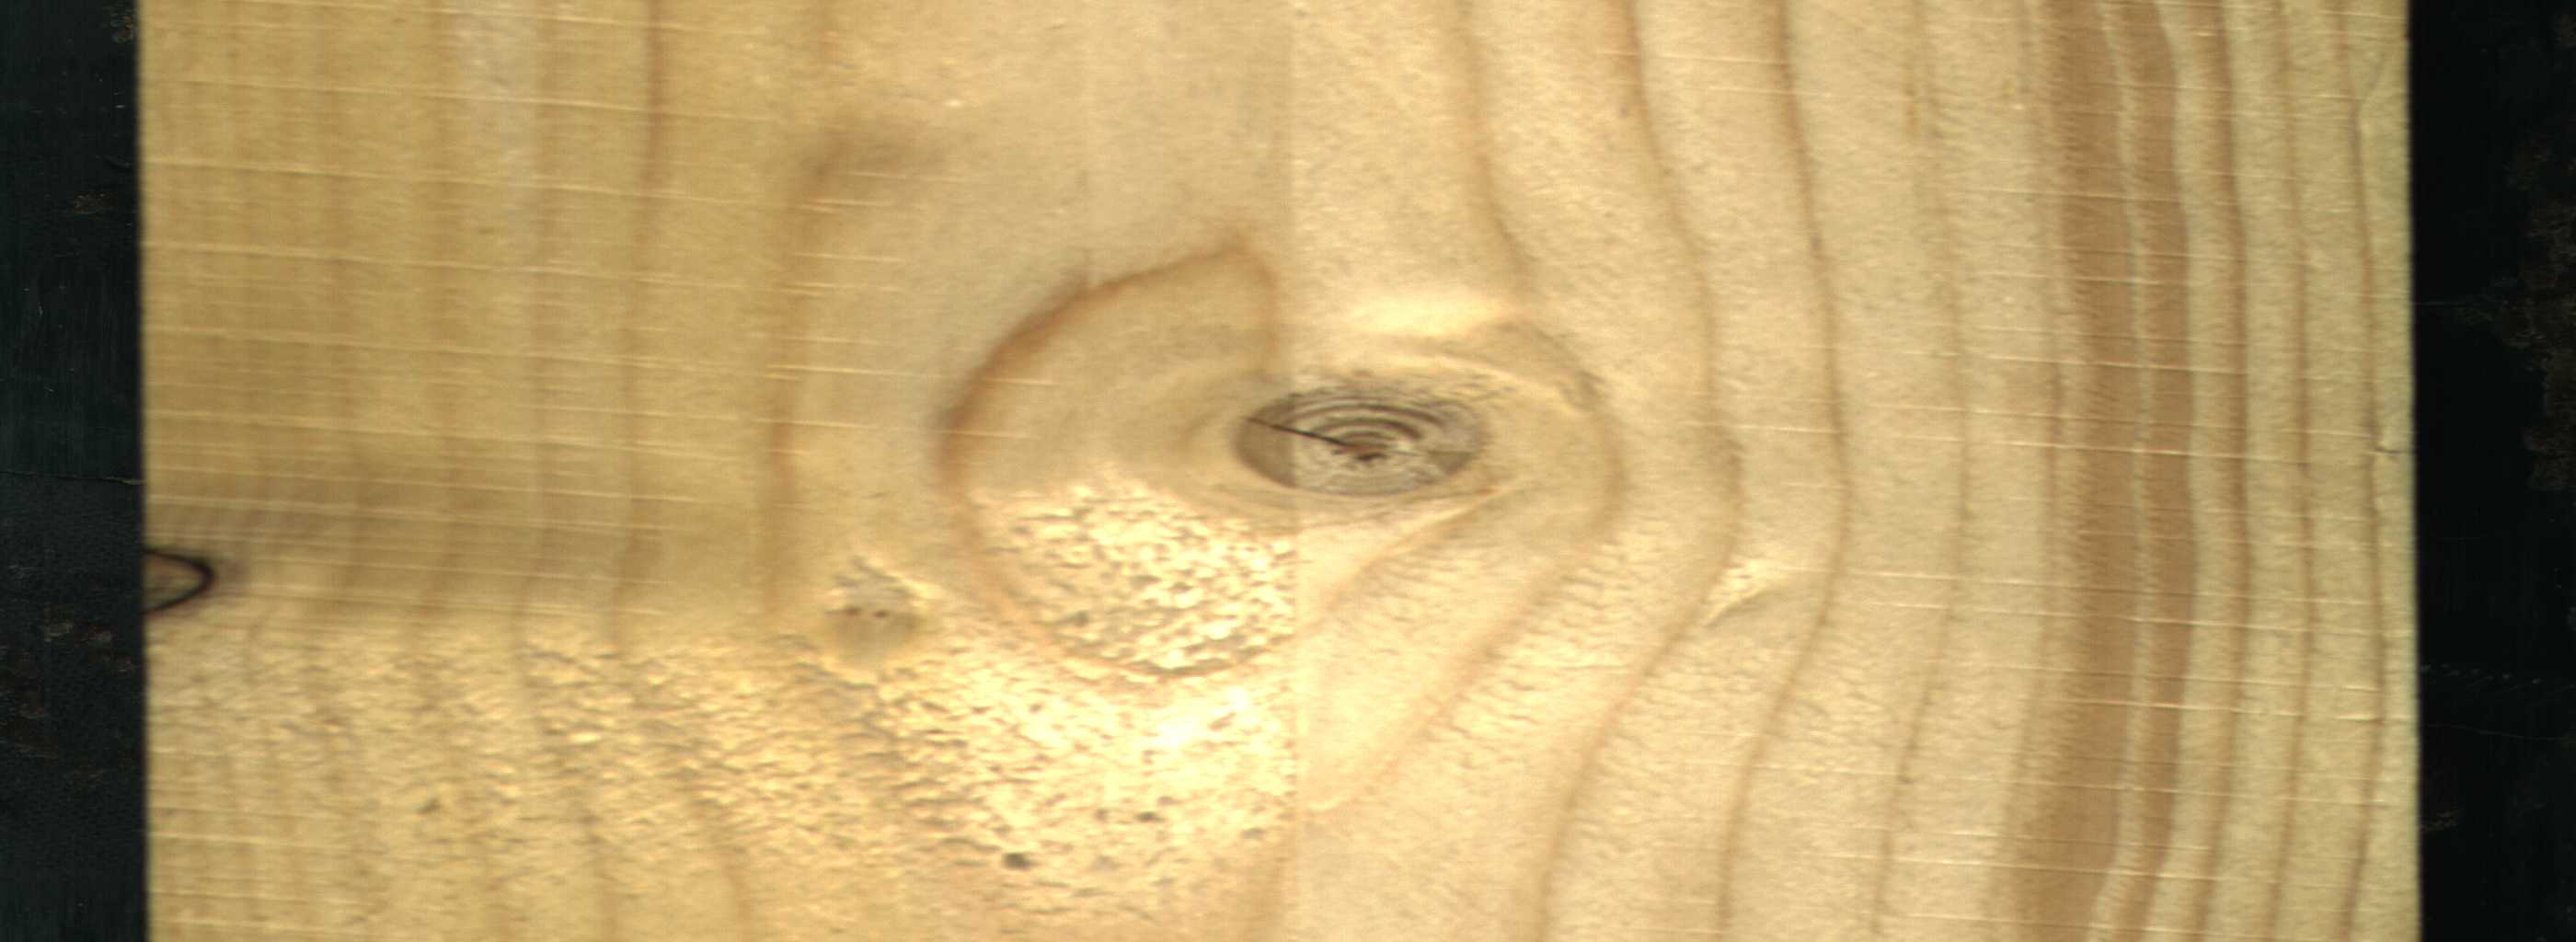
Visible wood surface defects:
Quartzity
knot_with_crack
Dead_Knot